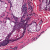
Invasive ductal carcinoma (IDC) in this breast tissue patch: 0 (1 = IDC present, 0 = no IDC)